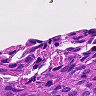
Metastatic tissue present: yes